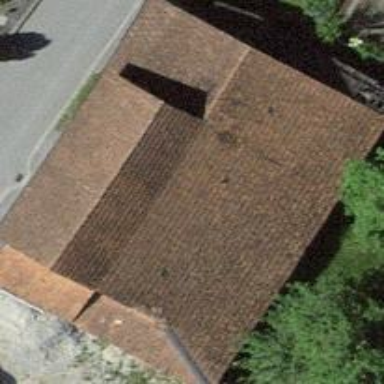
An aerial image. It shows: Barn.